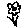
Label: flower